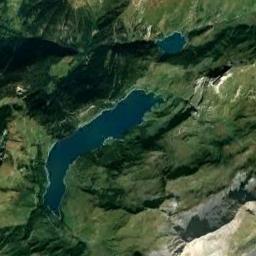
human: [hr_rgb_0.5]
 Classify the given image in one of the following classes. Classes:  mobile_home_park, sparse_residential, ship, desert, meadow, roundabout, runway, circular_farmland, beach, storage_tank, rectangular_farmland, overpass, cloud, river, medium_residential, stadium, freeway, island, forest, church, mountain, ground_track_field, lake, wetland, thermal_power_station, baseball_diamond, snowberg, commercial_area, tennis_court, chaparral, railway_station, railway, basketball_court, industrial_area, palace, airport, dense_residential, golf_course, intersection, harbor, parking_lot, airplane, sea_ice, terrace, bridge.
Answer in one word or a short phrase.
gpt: lake